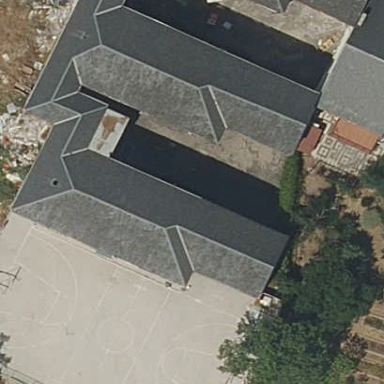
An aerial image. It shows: School.